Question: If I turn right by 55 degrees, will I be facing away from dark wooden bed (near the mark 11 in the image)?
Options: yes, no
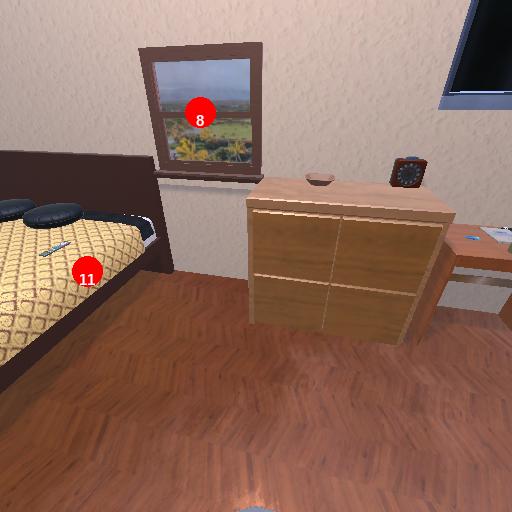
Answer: yes